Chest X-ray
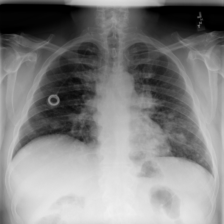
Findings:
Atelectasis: negative
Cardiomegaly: negative
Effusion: negative
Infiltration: negative
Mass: positive
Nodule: negative
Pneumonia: negative
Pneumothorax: negative
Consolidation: negative
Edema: negative
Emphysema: negative
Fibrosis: negative
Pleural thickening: negative
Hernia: negative